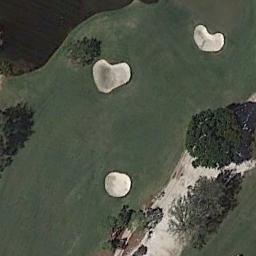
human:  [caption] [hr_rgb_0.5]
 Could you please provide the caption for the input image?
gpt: The golf course has a lake and three sandpits and some barrier trees are on both sides of the fairway .

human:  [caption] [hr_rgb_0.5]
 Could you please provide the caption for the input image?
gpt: A lot of trees are beside the golf course .

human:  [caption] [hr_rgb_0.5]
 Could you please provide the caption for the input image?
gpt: There are two large bunkers and two paths .

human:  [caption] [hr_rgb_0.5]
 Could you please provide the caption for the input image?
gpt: There are several bunkers and many trees on a large green lawn on the golf course .

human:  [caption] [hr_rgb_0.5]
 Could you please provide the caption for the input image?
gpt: There are three bunkers and a lake on the golf course .